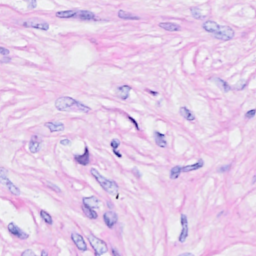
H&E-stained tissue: Breast